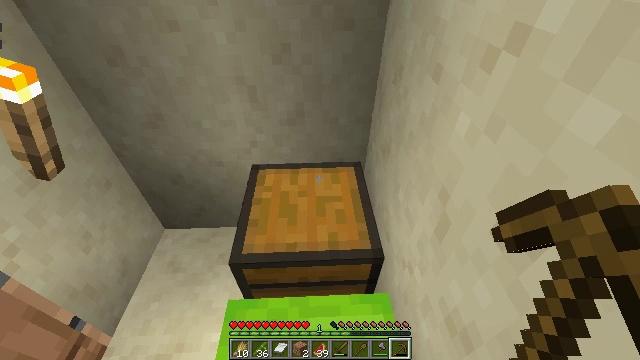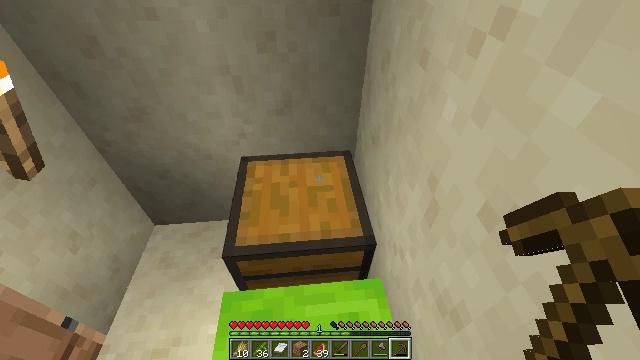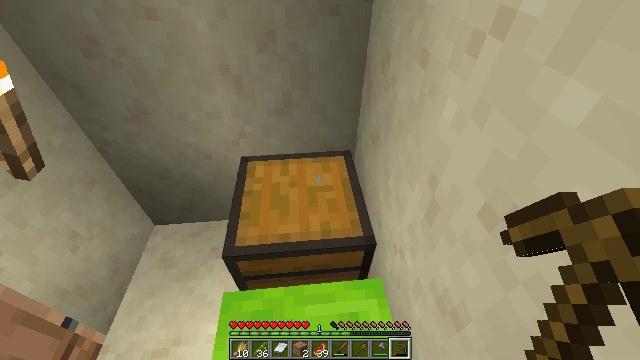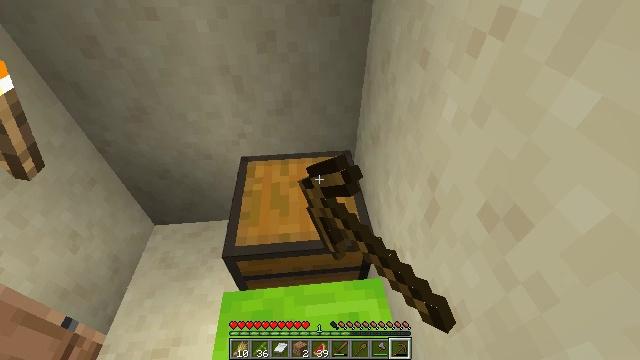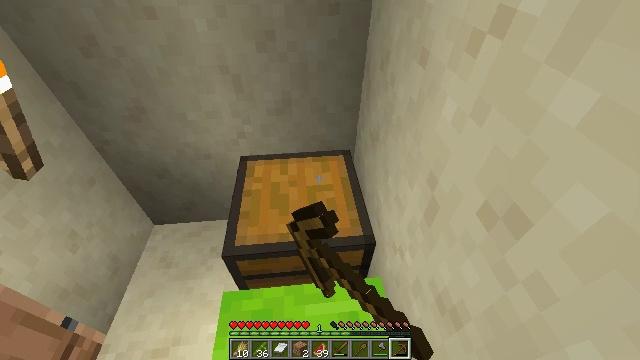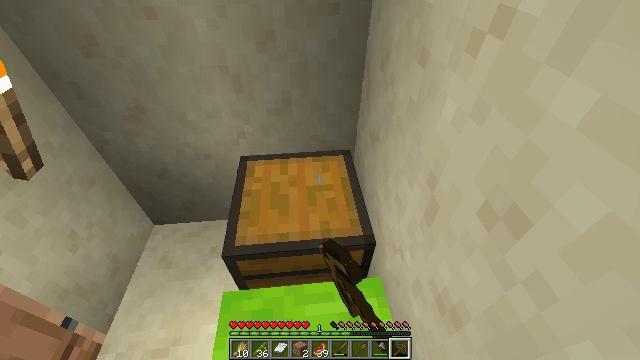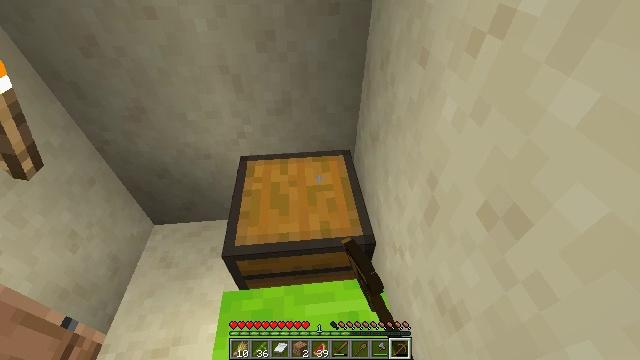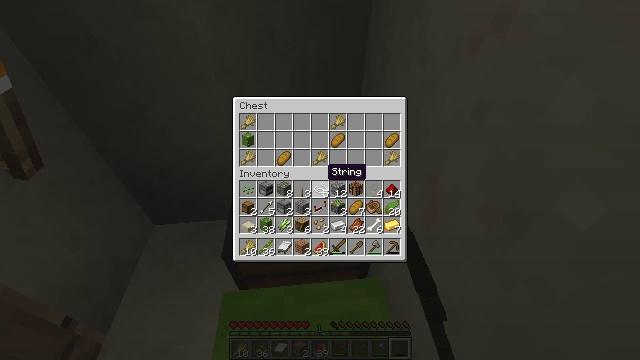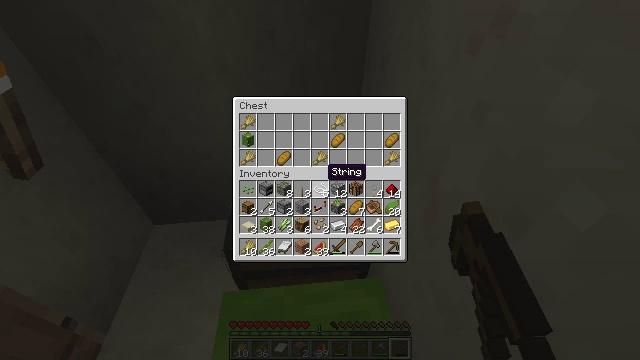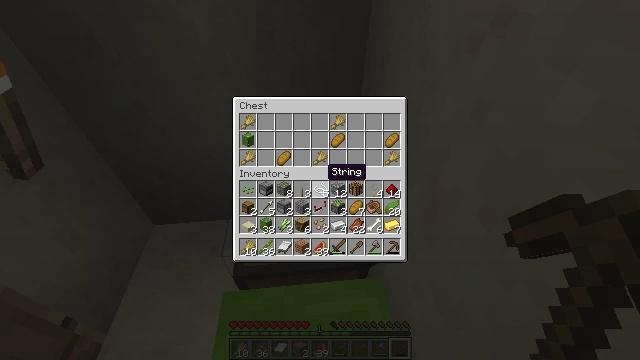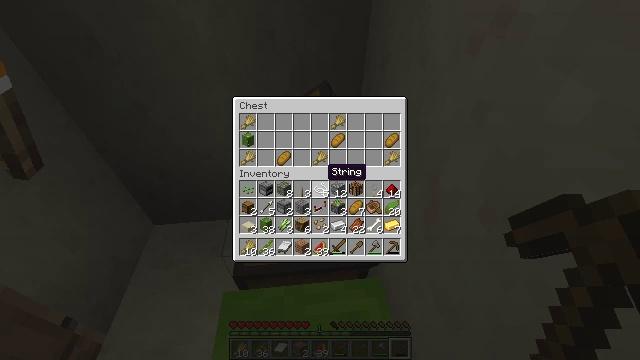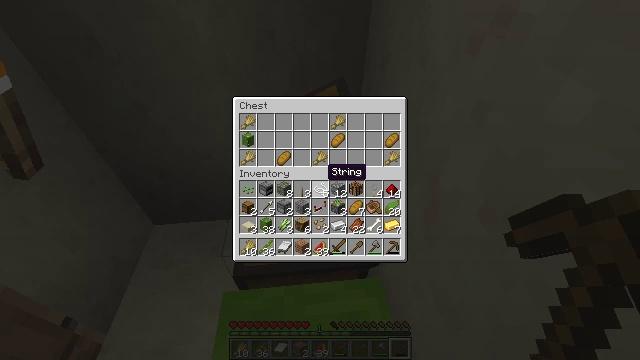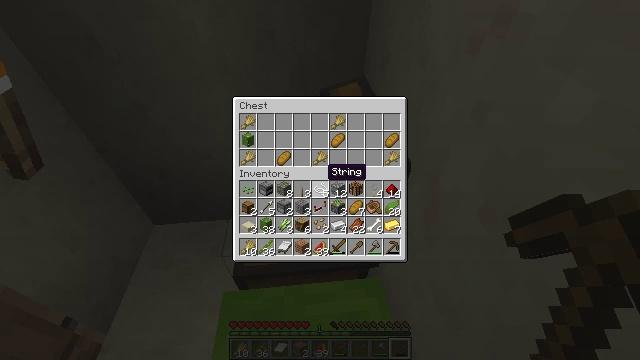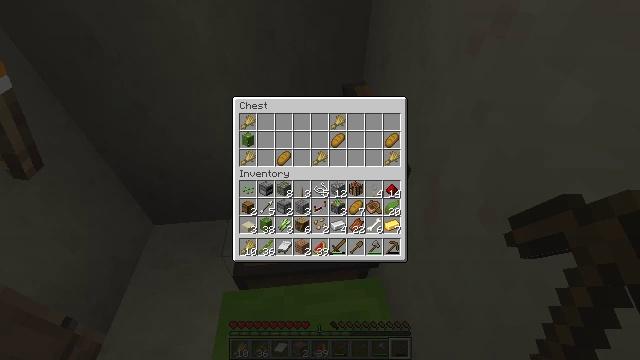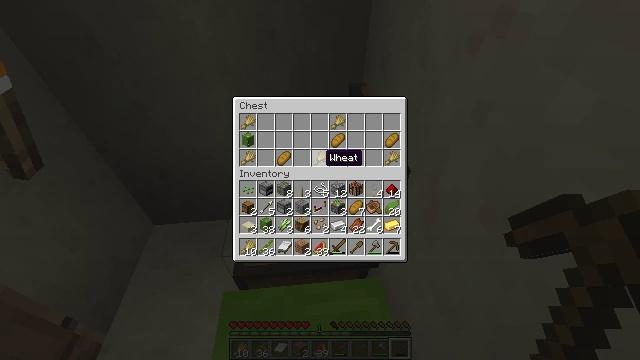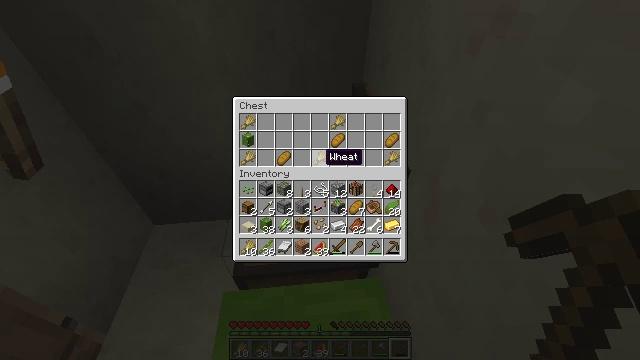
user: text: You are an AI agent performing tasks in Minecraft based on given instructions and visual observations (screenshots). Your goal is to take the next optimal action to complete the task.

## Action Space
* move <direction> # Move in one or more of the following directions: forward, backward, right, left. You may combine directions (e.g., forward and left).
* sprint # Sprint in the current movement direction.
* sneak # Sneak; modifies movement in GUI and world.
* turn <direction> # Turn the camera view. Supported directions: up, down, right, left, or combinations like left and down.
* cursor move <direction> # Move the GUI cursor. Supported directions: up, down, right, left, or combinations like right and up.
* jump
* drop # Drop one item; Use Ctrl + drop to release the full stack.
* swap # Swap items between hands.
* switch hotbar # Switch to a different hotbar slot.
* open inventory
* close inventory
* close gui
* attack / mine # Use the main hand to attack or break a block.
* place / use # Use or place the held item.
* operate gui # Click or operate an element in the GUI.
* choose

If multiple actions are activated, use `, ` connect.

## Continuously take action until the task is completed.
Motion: motion action
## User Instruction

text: Gather beetroots by breaking the plants.
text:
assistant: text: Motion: turn right and down
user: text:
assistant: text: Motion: use / place
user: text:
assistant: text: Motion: use / place
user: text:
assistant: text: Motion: use / place
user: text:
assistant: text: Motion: use / place
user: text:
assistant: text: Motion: no_op
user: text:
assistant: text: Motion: open gui
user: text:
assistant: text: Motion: no_op
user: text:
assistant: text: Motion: no_op
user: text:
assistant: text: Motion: no_op
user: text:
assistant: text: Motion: no_op
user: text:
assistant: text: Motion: no_op
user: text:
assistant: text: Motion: no_op
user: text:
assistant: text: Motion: cursor move up
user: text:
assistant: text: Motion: no_op
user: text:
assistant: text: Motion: no_op
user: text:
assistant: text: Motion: no_op
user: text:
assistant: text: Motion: no_op
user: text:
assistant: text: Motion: no_op
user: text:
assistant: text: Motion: sneak
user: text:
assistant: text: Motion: sneak
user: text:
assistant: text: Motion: sneak
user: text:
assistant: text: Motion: sneak
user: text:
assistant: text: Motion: sneak
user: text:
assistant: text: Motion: sneak
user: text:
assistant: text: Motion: sneak
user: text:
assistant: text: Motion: sneak, operate gui
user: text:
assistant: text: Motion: sneak, operate gui
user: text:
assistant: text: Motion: sneak, cursor move left, operate gui
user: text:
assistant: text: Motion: sneak, cursor move left